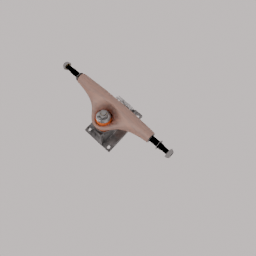
Label: mechanical